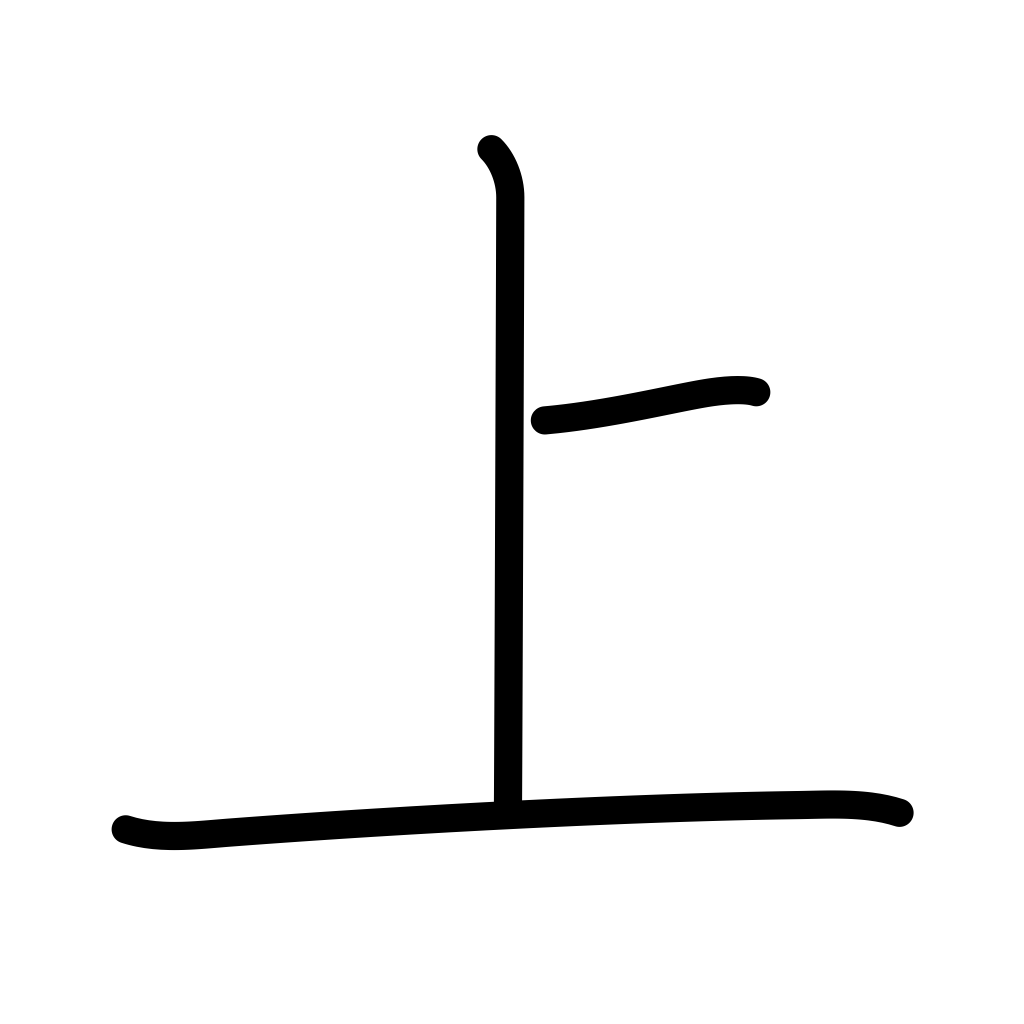
Meaning: above, up